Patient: sex M, age 77
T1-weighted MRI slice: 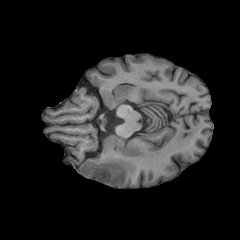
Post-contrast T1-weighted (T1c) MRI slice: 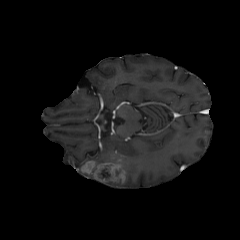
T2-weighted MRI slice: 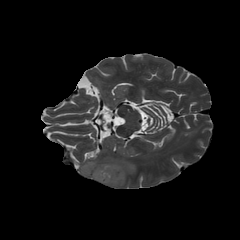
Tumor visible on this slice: yes
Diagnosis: Glioblastoma, IDH-wildtype
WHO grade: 4